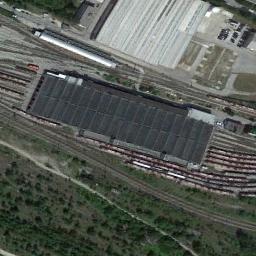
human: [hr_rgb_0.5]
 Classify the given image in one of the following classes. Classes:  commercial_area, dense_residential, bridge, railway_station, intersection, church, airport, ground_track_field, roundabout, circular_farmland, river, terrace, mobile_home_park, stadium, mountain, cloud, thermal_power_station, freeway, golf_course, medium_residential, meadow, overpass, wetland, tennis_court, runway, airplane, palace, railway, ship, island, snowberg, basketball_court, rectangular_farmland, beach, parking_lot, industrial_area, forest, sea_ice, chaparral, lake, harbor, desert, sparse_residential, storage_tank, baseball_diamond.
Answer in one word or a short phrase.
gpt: railway_station